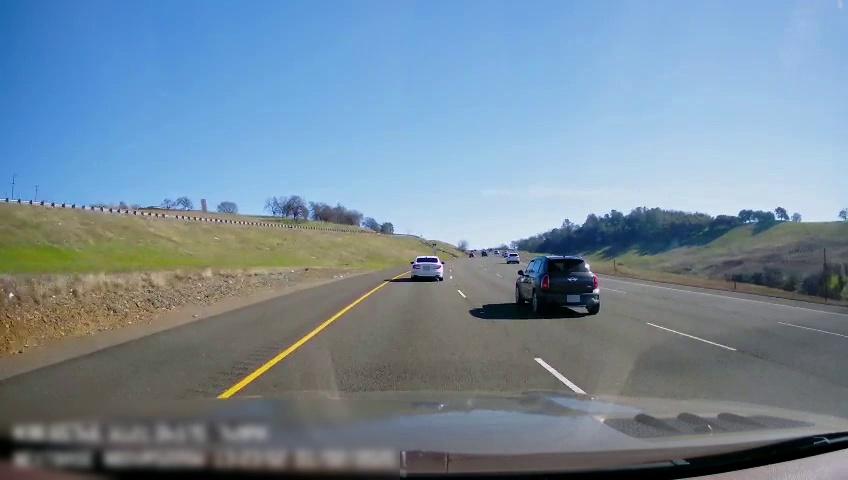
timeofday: Day
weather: Sunny
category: Drivable Space
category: Vehicles | SUV
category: Vehicles | Car
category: Vehicles | SUV
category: Lanes | Current Lane
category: Lanes | Current Lane
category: Lanes | Alternate Lane
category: Lanes | Alternate Lane
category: Lanes | Alternate Lane